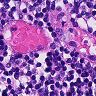
Metastatic tissue present: no